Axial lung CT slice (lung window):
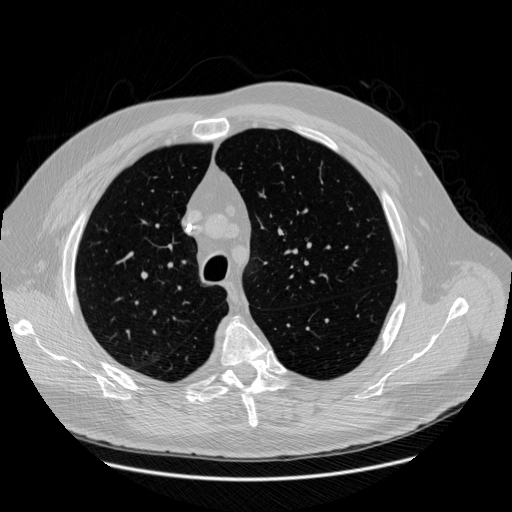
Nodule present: no